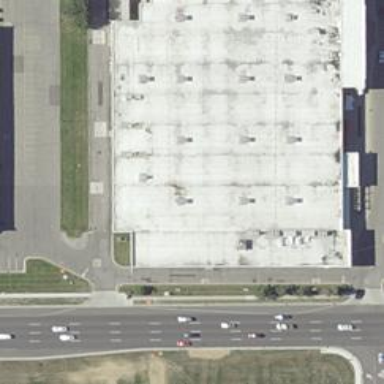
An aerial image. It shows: Retail building housing department store.